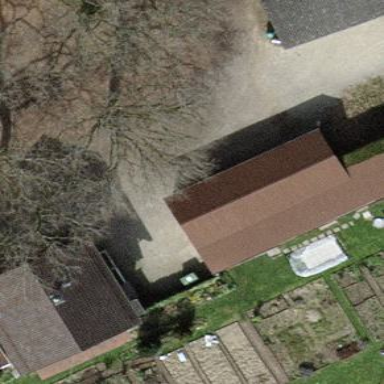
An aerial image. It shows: Shed.